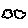
Label: cloud